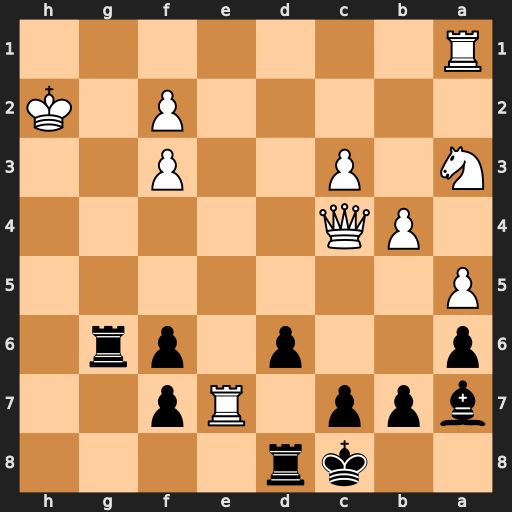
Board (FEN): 2kr4/bpp1Rp2/p2p1pr1/P7/1PQ5/N1P2P2/5P1K/R7
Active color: b
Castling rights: -
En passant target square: -
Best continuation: Rh8+ Qh4 Rxh4#